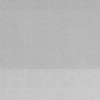
Label: dusty